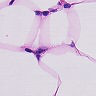
Metastatic tissue present: no